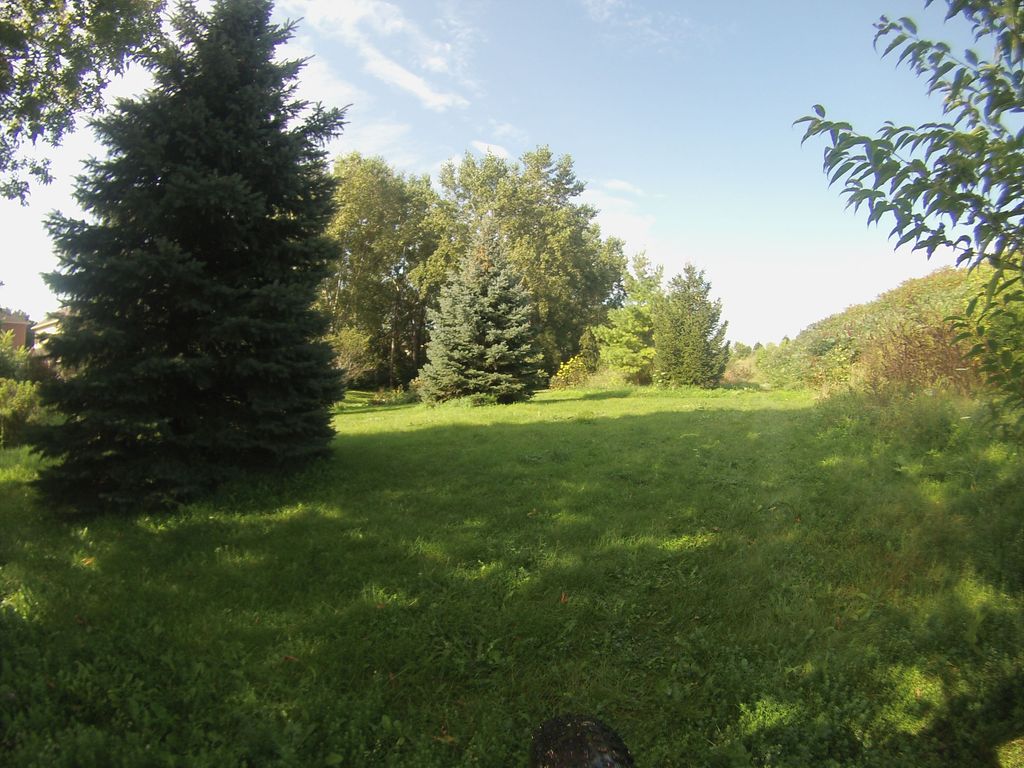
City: ottawa-gatineau